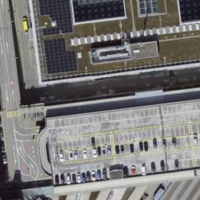
EUNIS habitat code: 57
Species observed at this site:
Helleborus niger